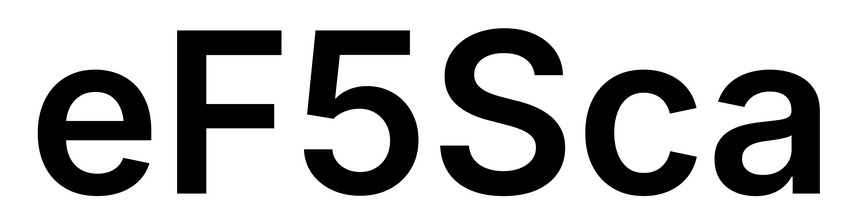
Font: Inter_SemiBold